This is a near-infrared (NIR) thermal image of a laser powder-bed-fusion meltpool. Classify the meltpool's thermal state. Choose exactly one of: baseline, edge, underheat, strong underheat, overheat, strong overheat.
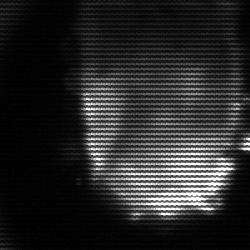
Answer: baseline